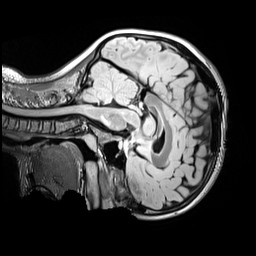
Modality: FLAIR
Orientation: sagittal
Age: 12
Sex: male
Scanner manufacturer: siemens
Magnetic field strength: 3 T
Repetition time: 5 s
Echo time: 0.388 s